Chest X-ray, PA view. Patient: 62 years old, sex F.
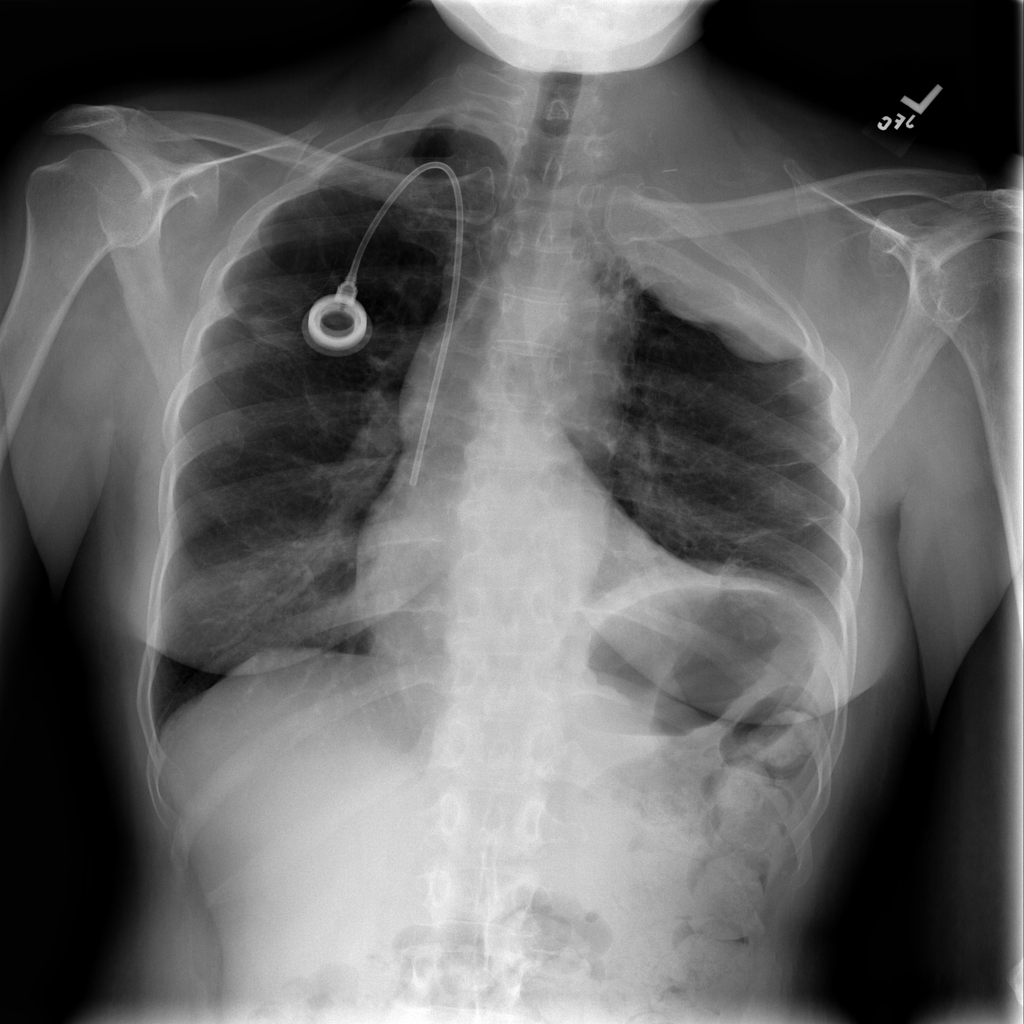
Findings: Atelectasis